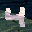
Label: 4